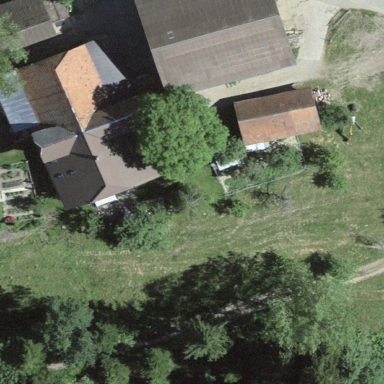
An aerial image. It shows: Farmyard area.